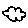
Label: cloud